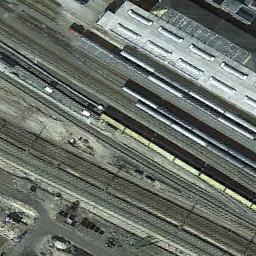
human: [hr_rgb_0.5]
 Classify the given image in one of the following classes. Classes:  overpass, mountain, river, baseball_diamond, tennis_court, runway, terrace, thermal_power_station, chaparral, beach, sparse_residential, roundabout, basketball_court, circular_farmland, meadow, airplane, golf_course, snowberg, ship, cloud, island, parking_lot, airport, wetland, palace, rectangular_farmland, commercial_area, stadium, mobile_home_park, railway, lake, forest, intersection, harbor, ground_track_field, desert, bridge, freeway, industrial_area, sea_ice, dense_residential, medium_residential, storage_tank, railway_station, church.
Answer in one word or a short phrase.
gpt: railway